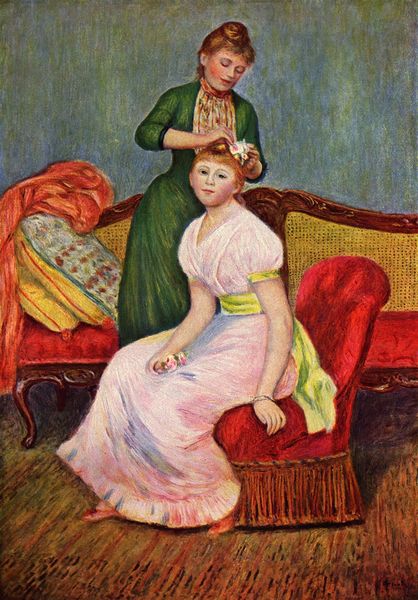
Titel: La Coiffure
Künstler: Pierre Auguste Renoir
Standort: Paris
Institution: Collection Durand-Ruel
Schlagwörter: blau, hand, schatten, weiß, aquarell, frauen, gelb, grün, impressionismus, mädchen, sitzen, blume, blumen, braun, bunt, damen, degas, femmes, frau, frisur, grau, haar, hell, holz, kleid, kleider, pastell, raum, renoir, stuhl, türkis, zimmer, blick, blüte, dame, gürtel, rot, tuch, fest, malerei, rock, schleife, teppich, wand, arm, arme, band, dienerin, gesicht, knoten, ärmel, bild, hände, innenraum, portrait, porträt, öl, boden, fransen, gold, haare, interieur, sessel, tücher, decke, kind, mutter, tochter, rosa, genre, schärpe, vallotton, sofa, wohnzimmer, lehne, zwei, schuhe, naiv, ölgemälde, kissen, polster, tapete, zopf, impressionistisch, bouche, jaune, vert, plüsch, zofe, ankleiden, couch, rothaarig, morgentoilette, blanc, brille, toilette, hilfe, en pied, assis, chaise, chambre, rouge, troddeln, hochzeit, femme, grünes kleid, fleurs, frisieren, kämmen, direkt, geburtstag, cheveux, peinture, fleur, fin de siecle, robe, bleu, tocher, naic, ceinture, coiffe, fille, mère, fauteuil, gouache, boudoir, gestrichelt, couleurs, schmücken, friseur, mur, rose, sesel, salon, intimité, schueh, kanapee, chignon, coiffure, fauve, bal, robes, soeurs, verte, event, freuen, scène, bküte, mädchne, friseuse, fauvisme, canapé, shärpe, sofabein, ruban, rochter, écharpe, bijoux, belle, rosa kleid, chmbre, chignons, couverture, papoter, rose pale, frau macht frau die haare, coussin, weiße blüte, couuleurs, ofa, 19eme siecle, cauch, coiffer, nigger, coussins, chaussures à talons, talons, demoiselle